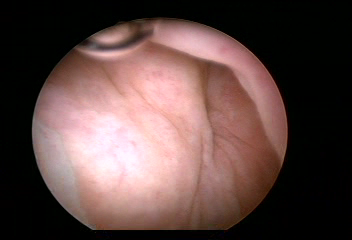
Modality: WLC
Class: Foreign bodies
Subclass: AirBubble
Bladder cancer association: No
Annotated structures: Air bubble